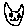
Label: cat